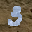
Label: 3